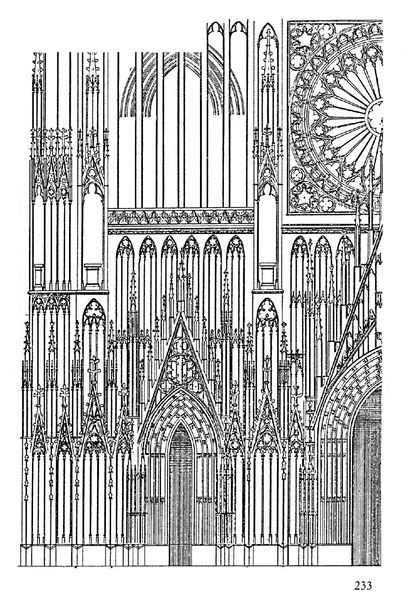
Titel: Straßburger Münster
Standort: Straßburg (EU - F)
Schlagwörter: weiß, dreieck, fenster, pfeiler, schwarz, säulen, zeichnung, muster, alt, architektur, kirche, gotik, bogen, fassade, linien, dekoration, transparenz, tor, bögen, eingang, eingänge, höhe, dom, schwarzweiß, entwurf, wimpel, kathedrale, portal, stäbe, rosette, spitzbogen, konstruktion, plan, design, sakral, maßwerk, bauzeichnung, strebewerk, vierpass, tabernakel, dreipass, wimperg, köln, fiale